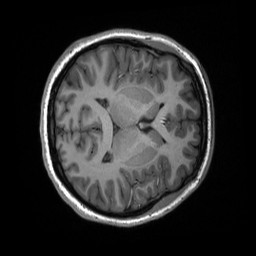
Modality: T1w
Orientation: axial
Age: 19
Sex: female
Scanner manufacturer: siemens
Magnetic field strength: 3 T
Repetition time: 2.3 s
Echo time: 0.00298 s